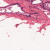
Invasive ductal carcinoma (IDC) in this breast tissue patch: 0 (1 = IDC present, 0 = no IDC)